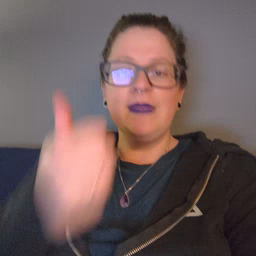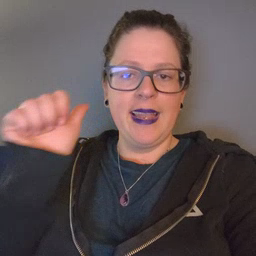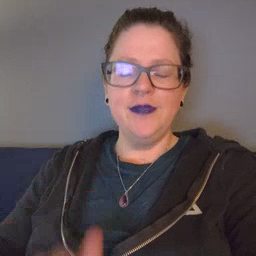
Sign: any